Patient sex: M
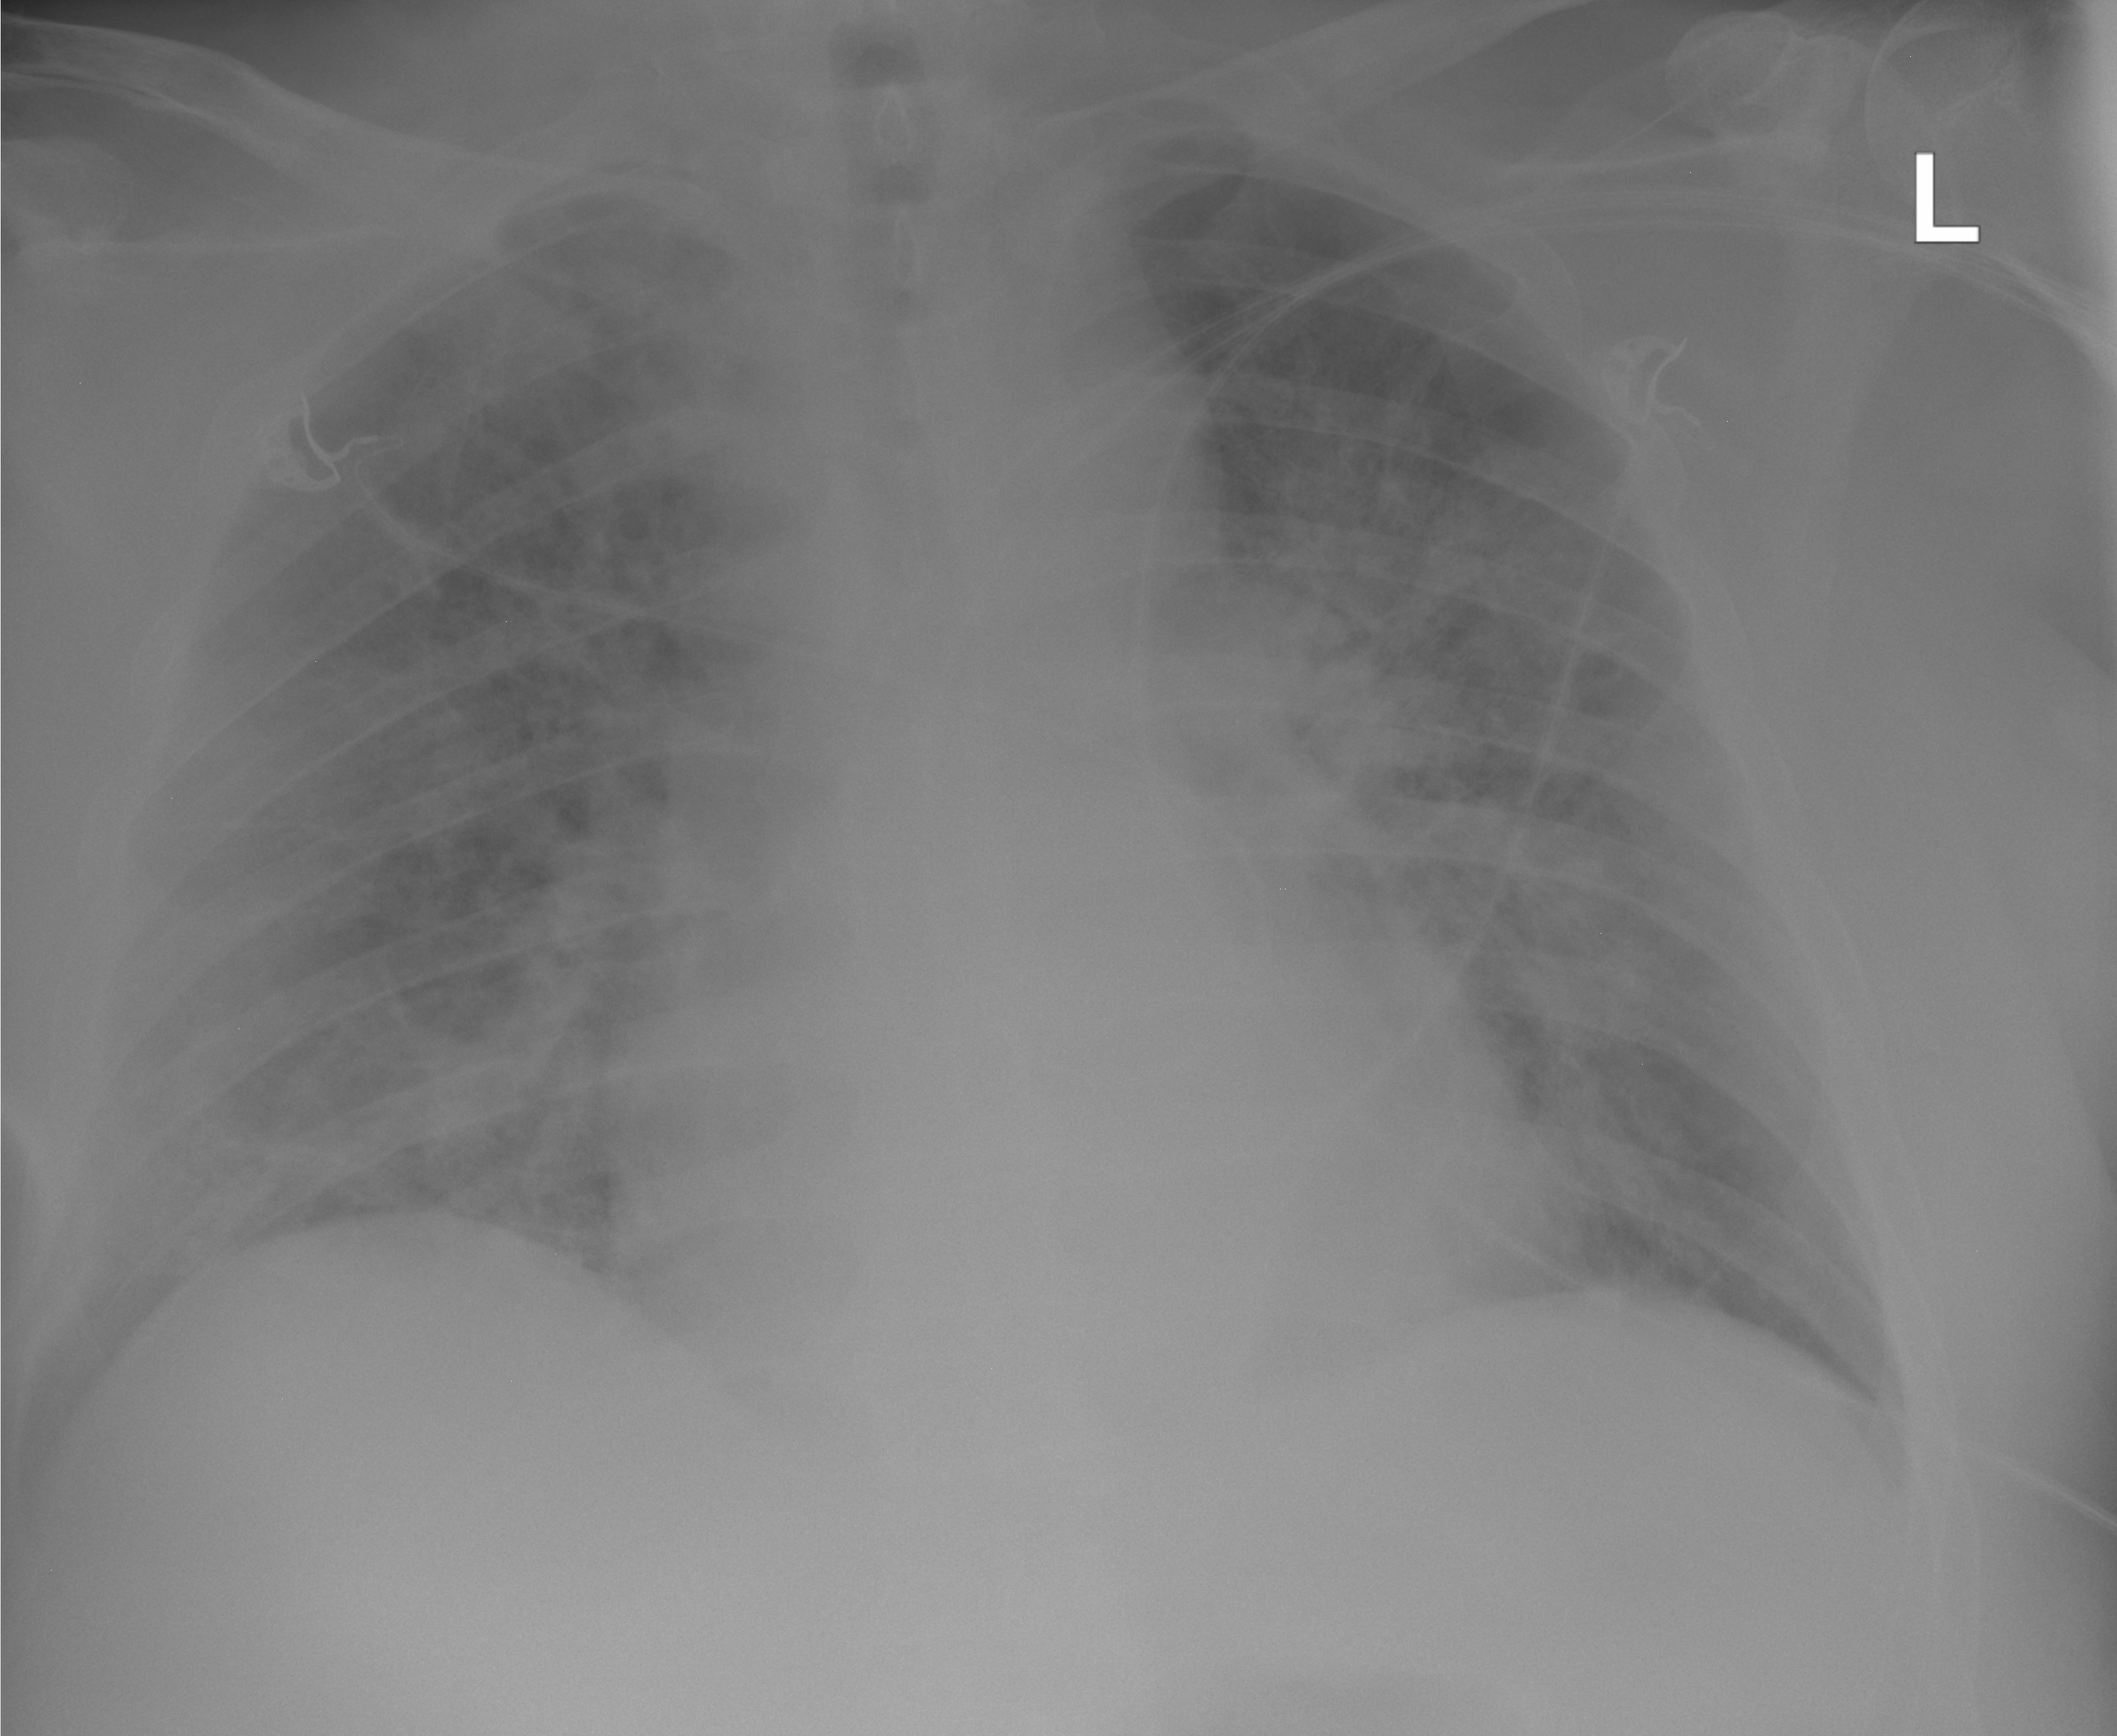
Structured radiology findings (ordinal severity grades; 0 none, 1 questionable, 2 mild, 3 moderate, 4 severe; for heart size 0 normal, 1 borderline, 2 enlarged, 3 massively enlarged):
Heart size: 2
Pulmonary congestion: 2
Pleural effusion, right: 0
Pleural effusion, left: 1
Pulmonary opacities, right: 2
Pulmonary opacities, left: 3
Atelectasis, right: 2
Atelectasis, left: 2